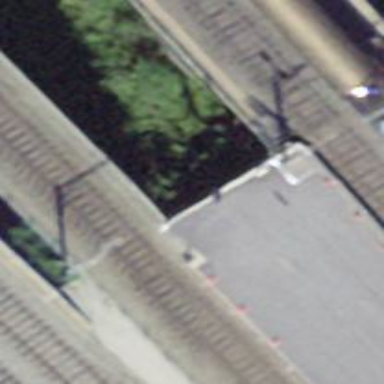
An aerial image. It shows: Retaining wall.